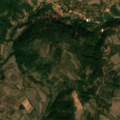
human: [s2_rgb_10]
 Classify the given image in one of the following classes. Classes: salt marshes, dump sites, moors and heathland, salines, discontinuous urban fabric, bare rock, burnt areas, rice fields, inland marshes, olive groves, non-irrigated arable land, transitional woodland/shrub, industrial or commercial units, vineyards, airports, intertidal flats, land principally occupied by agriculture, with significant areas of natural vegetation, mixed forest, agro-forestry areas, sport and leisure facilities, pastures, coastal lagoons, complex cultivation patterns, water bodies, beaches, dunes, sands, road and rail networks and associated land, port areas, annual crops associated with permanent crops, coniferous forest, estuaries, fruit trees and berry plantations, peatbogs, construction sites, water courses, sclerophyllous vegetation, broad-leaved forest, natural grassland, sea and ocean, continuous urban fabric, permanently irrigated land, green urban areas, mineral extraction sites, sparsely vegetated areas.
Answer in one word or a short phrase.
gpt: discontinuous urban fabric, complex cultivation patterns, transitional woodland/shrub